Question: I adapted some code from <URL> to try to add an image to my PDF file, which I generate using iTextSharp. Here's the code:
'''
string imagepath = Server.MapPath("Pictures");
Image gif = Image.GetInstance(imagepath + "/OfficeUseOnlyImg.png");
doc.Add(gif);
'''
The "Image" class was unrecognized, so I right-clicked to Resolve it; I was taken aback with an embarassment of riches - the four References of the Picturelypse all offered their services:

So which one should I choose? I reckon one of the iTextSharp references, but which one is preferred?
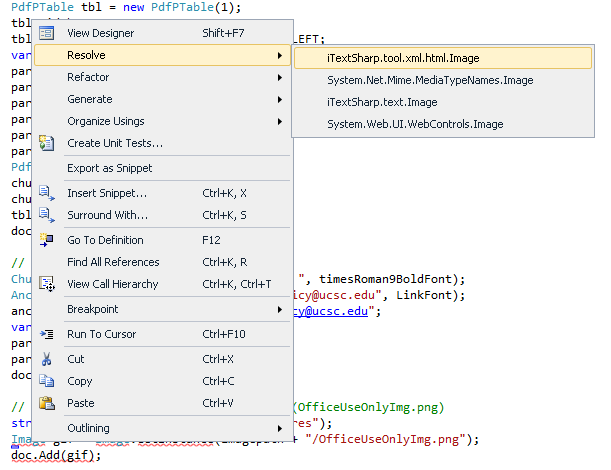
Answer: The 'iTextSharp.tool.*' stuff is part of XML Worker, not of iTextSharp core. You need 'iTextSharp.text.Image'.
The 'iTextSharp.tool.xml.html.Image' class is the class that maps an '' tag with an 'iTextSharp.text.Image' object. You shouldn't use it unless you want to tweak XML Worker.